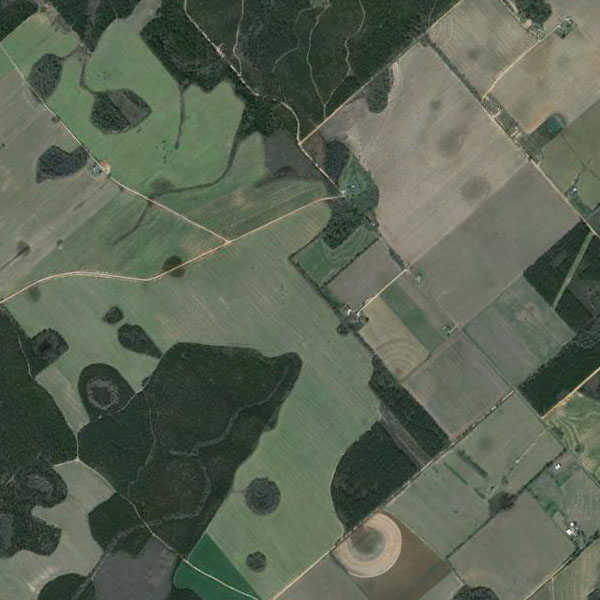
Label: Farmland